【题型】选择题　【知识点】函数　【难度】medium
已知函数$f(x)=4\tan(\omega x+\varphi)(\omega>0,0<\varphi<\pi)$的部分图象如图所示，则不正确的是( \   \ )

\noindent A．$\varphi=\dfrac{\pi}{3}$ \quad\quad

B．$f(x)$的图象与$y$轴的交点坐标为$\left(0,-\dfrac{4\sqrt{3}}{3}\right)$ \quad\quad

C．$\omega=2$ \quad\quad

D．函数$y=f(x)$的图象关于点$\left(\dfrac{7\pi}{3},0\right)$对称
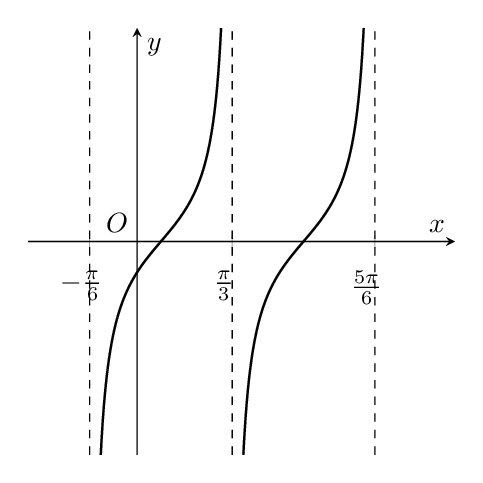
【解答】
\noindent \textbf{【答案】}A

\noindent \textbf{【难度】}0.65

\noindent \textbf{【知识点】}由图象确定正切（型）函数解析式、求正切（型）函数的对称中心、由正切函数的周期求值

\noindent \textbf{【分析】}根据图象求出最小正周期，即可判断C；再由图代入相关对称点坐标即可得到$\varphi$，判断A；再计算$f(0)$可判断B；最后利用代入验证法即可判断D.

\noindent \textbf{【详解】}对C，由图知函数的最小正周期$T=\dfrac{5\pi}{6}-\dfrac{\pi}{3}=\dfrac{\pi}{2}$，则$\dfrac{\pi}{\omega}=\dfrac{\pi}{2}$，解得$\omega=2$，故C正确；

\noindent 则$f(x)=4\tan(2x+\varphi)$，由$2\times\dfrac{\pi}{3}+\varphi=k\pi+\dfrac{\pi}{2},k\in\mathbb{Z}$，可得$\varphi=k\pi-\dfrac{\pi}{6},k\in\mathbb{Z}$，

\noindent 又因为$0<\varphi<\pi$，则$k=1,\varphi=\dfrac{5\pi}{6}$，故A错误；

\noindent 对B，由A知$f(x)=4\tan\left(2x+\dfrac{5\pi}{6}\right)$，则$f(0)=4\tan\dfrac{5\pi}{6}=-\dfrac{4\sqrt{3}}{3}$，故B正确；

\noindent 对D，因为函数$y=\tan x$的对称中心为$\left(\dfrac{k\pi}{2},0\right),k\in\mathbb{Z}$，

\noindent 而$2\times\dfrac{7\pi}{3}+\dfrac{5\pi}{6}=\dfrac{11\pi}{2}$，则函数关于$\left(\dfrac{7\pi}{3},0\right)$对称，故D正确.

\noindent 故选：A.